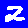
Digit: 2